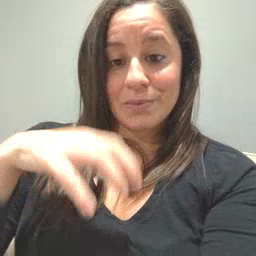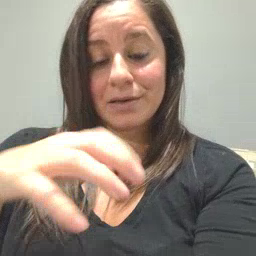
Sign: rain